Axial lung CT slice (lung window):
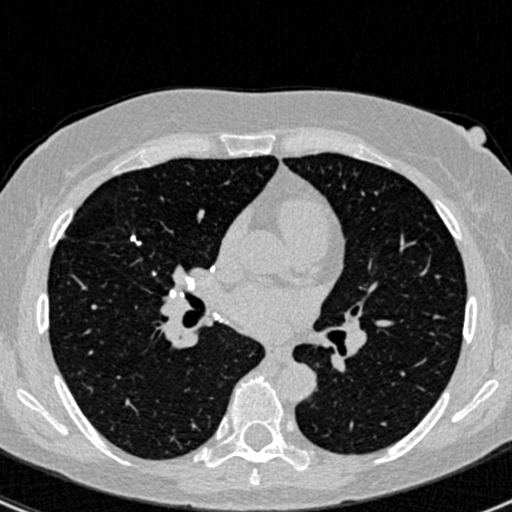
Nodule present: yes
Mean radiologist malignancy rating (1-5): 1